Question: Presumably I have found a mistake in issuing the query result Nearby Search Requests.
Lat & Long are duplicated after first element of Google answer.
As you can see below lat & long coordinates are exactly the same in this response (after 1 item json).

This error applies only to request 'types=gas_station'.
Example of request: 'https://maps.googleapis.com/maps/api/place/nearbysearch/json?location=55.751729,37.618454&radius=1500&types=gas_station&sensor=false&key=YourAPIKeyHere'
Tell me please, anybody have any ideas?
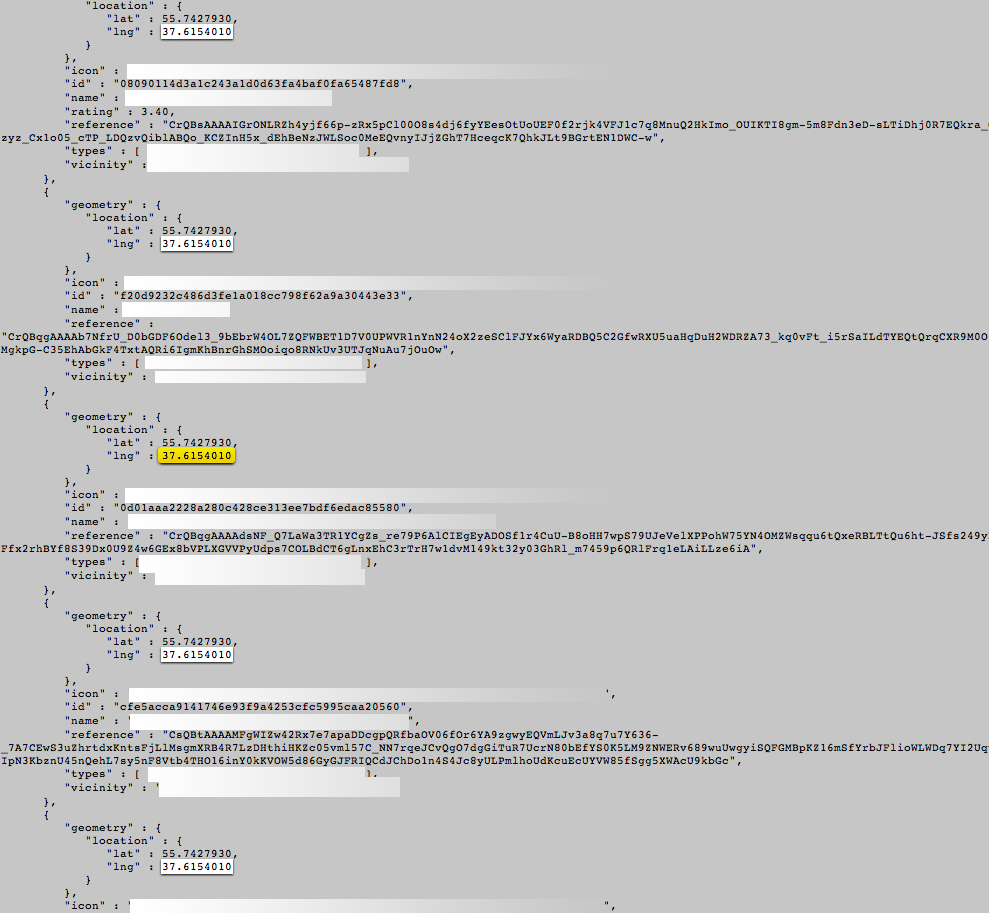
Answer: It appears that if your search for all these places on maps.google.com, they all contain approximate locations with the wording "Placement on map is approximate" indicating that google does not have the location data for these places, therefore this seems to be a data quality issue.
If you know the correct locations for these places, please submit a map or place edit by following the Google Maps help instructions to <URL>.
Another alternative to edit Google maps and places is to submit an edit through <URL> from Google Map Maker Help.
Your edit will then appear after it has been reviewed and accepted.